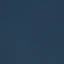
Land use / land cover: SeaLake